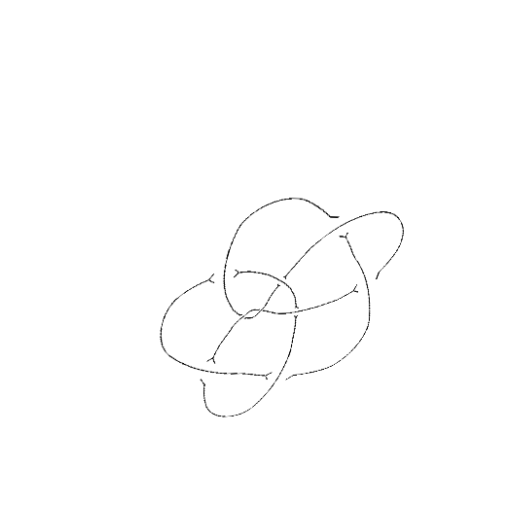
Crossing number: 9